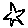
Label: star